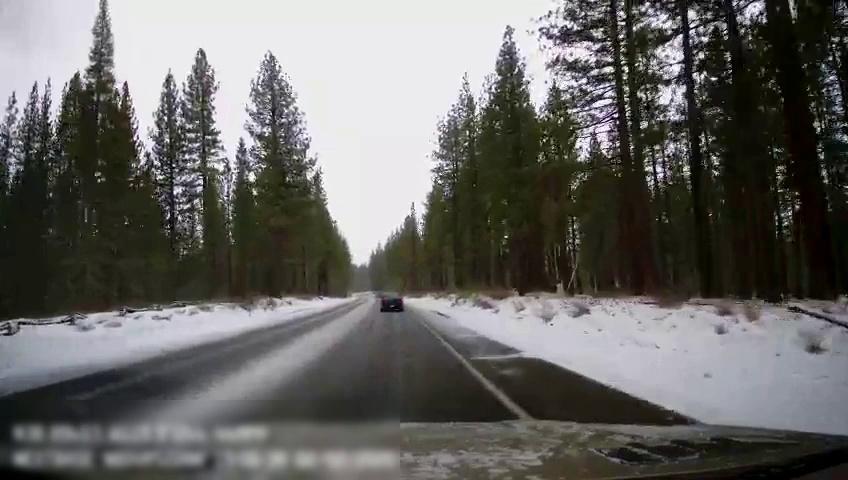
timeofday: Day
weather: Snowy
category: Drivable Space
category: Vehicles | Car
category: Lanes | Current Lane